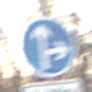
Verkehrszeichen: VorgeschriebeneFahrtrichtungGeradeausOderRechts
Zusatzzeichen unten: SonstigeFahrzeugePersonengruppenFrei1
Umgebung: Outdoor, Nature
Tageszeit: SunriseSunset
Wetter: PartlyCloudy
Licht: Natural
Jahreszeit: NotSpecified
Kontrast: MediumContrast